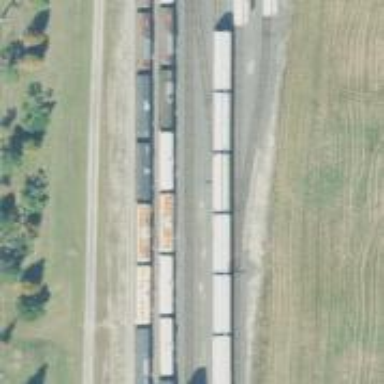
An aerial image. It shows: Rail spur service.